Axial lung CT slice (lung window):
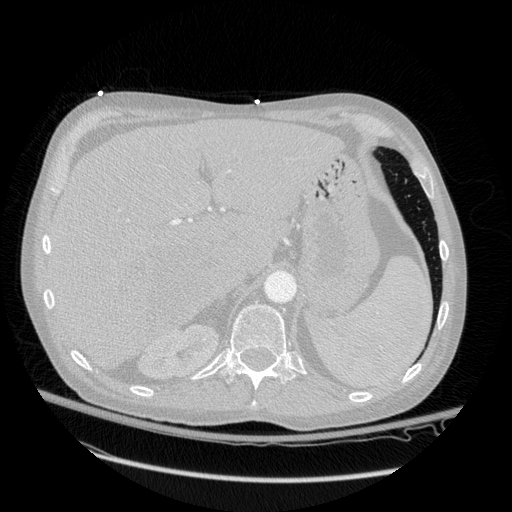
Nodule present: no